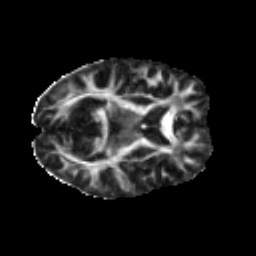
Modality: FA
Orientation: axial
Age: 30
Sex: female
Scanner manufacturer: ge
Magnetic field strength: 3 T
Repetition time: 7.8 s
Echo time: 0.0606 s